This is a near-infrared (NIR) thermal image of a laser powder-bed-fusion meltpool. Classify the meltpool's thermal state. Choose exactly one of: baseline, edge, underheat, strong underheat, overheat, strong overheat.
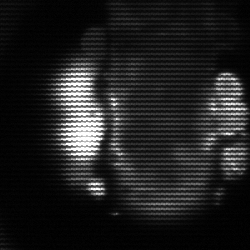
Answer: strong underheat